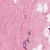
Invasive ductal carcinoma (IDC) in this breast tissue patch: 0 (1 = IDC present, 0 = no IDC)